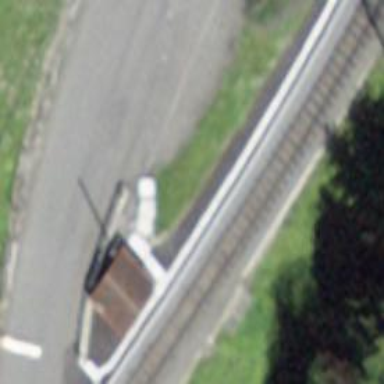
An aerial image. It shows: Railway platform.